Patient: sex M, age 42
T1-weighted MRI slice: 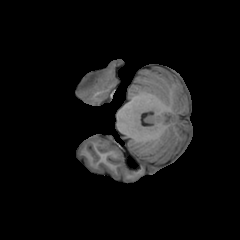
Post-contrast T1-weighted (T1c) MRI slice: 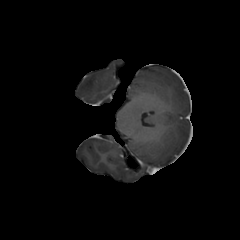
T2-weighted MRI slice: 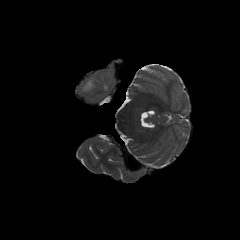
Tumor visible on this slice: yes
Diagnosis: Astrocytoma, IDH-mutant
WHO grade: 4